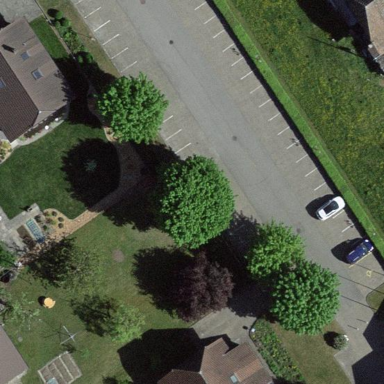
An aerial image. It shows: Parking area.